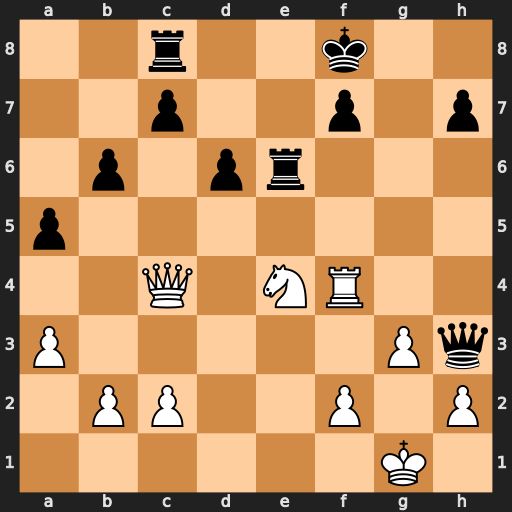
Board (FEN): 2r2k2/2p2p1p/1p1pr3/p7/2Q1NR2/P5Pq/1PP2P1P/6K1
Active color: w
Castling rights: -
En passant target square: -
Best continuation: Rxf7+ Kxf7 Ng5+ Ke7 Nxh3